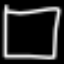
Label: square